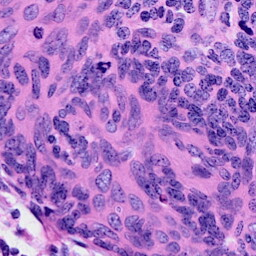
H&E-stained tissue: Cervix